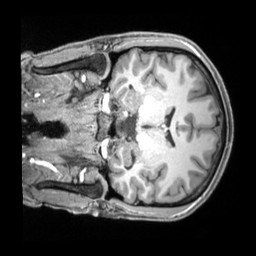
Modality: T1w
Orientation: coronal
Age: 26
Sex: male
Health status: ill
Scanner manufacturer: siemens
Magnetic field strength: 3 T
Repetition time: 2.2 s
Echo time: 0.00218 s